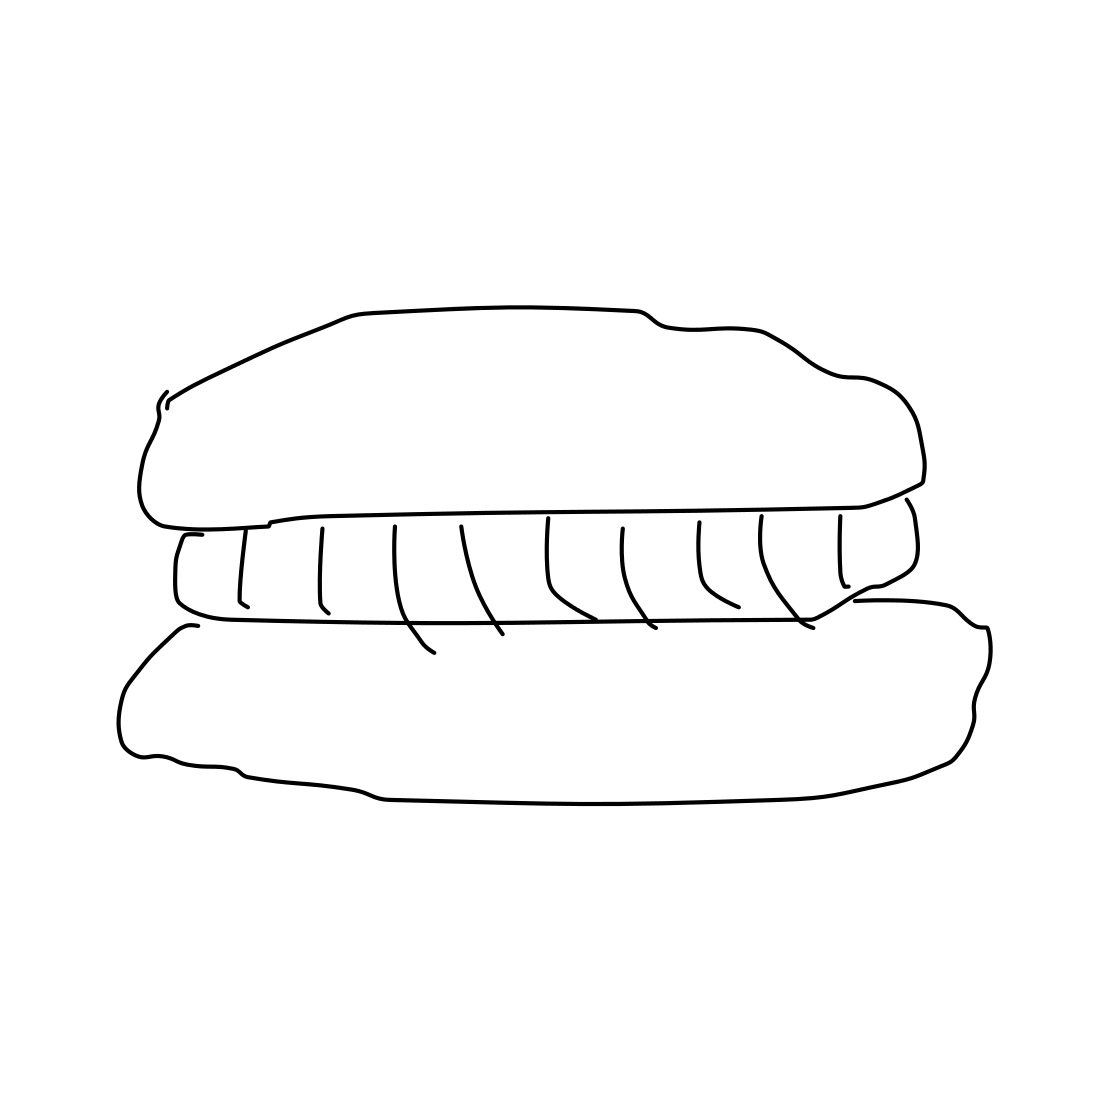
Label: hot-dog